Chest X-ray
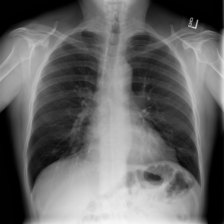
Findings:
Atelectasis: negative
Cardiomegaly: negative
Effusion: negative
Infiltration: negative
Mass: negative
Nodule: negative
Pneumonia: negative
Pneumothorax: negative
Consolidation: positive
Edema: negative
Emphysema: negative
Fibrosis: negative
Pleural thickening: negative
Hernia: negative